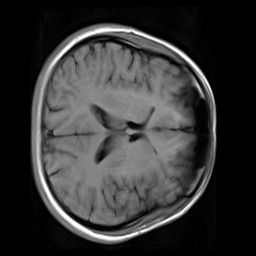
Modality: T1w
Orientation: axial
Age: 21
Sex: female
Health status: healthy
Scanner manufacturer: siemens
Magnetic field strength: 3 T
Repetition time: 4.1 s
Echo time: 0.0085 s